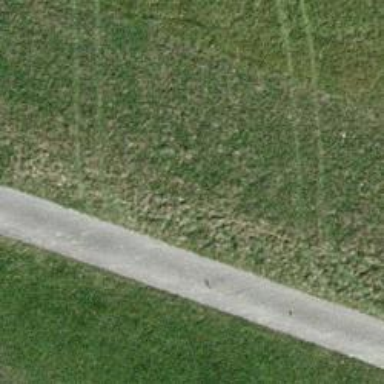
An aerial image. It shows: Track with grade1 tracktype.